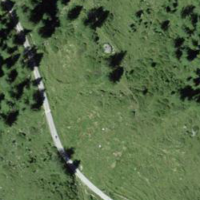
EUNIS habitat code: 26
Species observed at this site:
Cedrus deodara